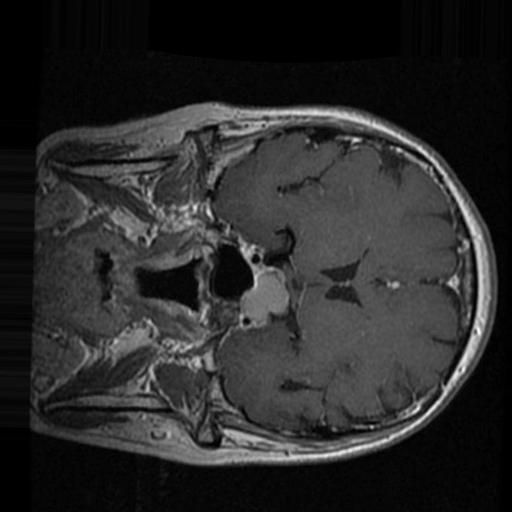
Label: brain_tumor